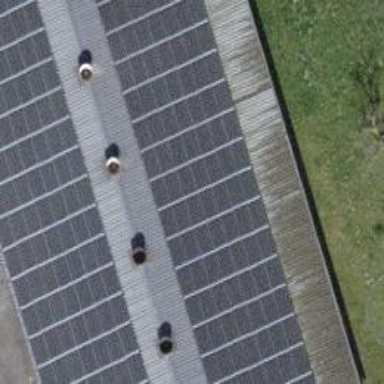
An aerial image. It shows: Solar power generator using photovoltaic method with solar photovoltaic panel types.